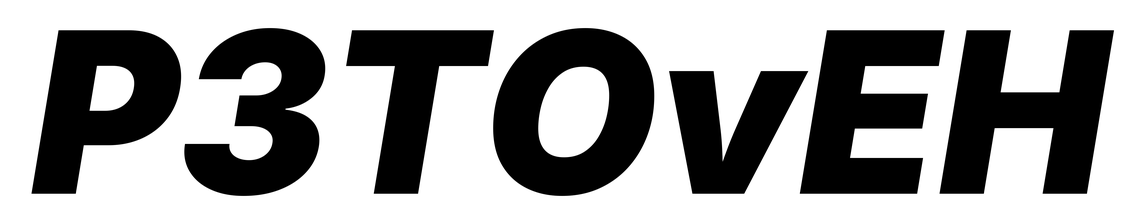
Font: Inter-Italic_Black_Italic